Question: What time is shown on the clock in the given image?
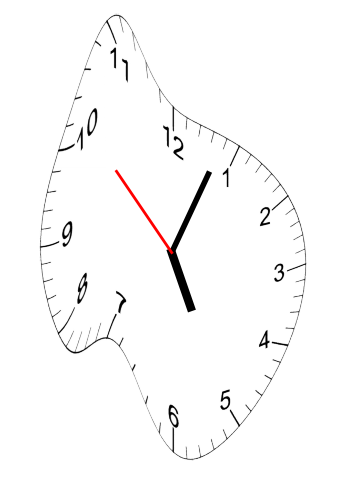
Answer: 05:03:52